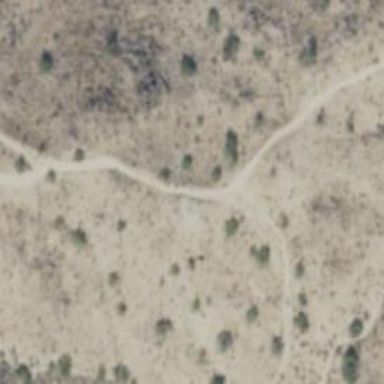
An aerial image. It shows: Hiking trail path.